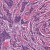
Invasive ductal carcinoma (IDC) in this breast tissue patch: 1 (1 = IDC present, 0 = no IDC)